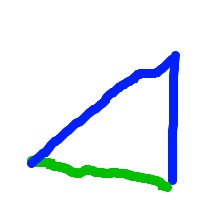
Shape: triangle